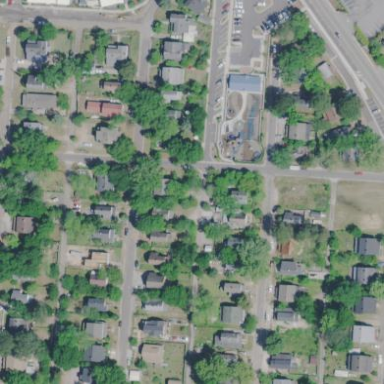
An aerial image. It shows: Neighborhood.